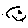
Label: smiley face